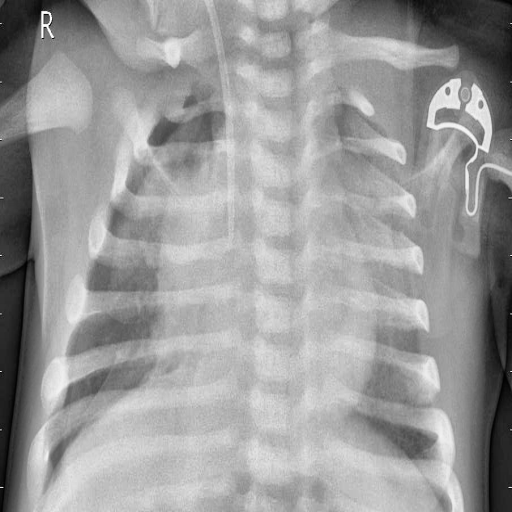
Finding: PNEUMONIA